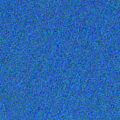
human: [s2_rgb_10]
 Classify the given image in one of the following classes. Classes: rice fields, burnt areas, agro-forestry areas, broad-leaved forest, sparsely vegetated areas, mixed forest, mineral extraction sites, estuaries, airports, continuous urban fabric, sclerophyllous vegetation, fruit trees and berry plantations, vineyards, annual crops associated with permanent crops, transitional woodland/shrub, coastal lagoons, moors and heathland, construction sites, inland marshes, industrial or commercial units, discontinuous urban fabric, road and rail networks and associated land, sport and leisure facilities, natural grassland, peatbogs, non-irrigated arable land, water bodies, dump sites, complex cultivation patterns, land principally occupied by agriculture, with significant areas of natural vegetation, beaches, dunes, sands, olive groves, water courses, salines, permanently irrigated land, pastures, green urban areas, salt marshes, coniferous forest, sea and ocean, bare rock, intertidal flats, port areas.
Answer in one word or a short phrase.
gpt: sea and ocean